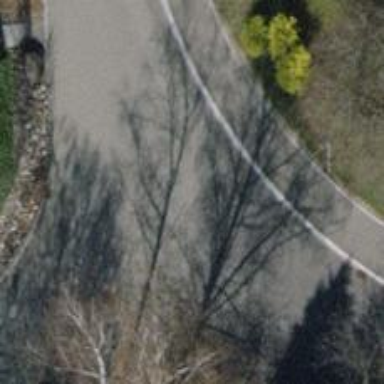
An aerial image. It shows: Residential road with asphalt surface and sidewalk on the left side.